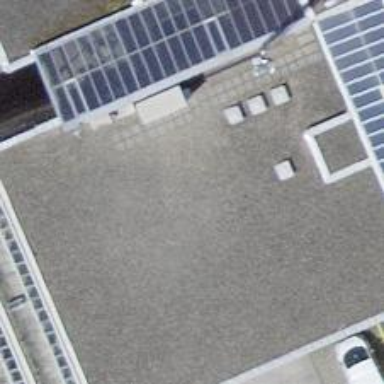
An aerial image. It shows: Building.